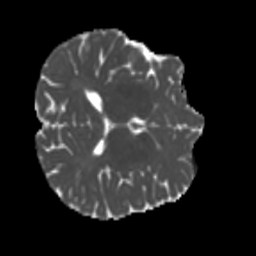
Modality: MD
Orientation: axial
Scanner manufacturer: siemens
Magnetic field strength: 3 T
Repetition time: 4 s
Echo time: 0.0594 s